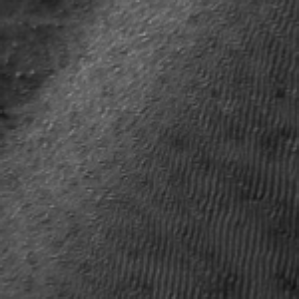
Label: frost